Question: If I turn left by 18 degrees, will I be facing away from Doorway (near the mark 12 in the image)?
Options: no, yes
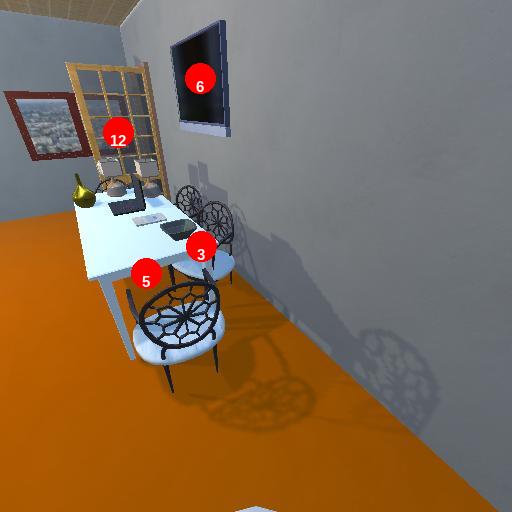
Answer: no